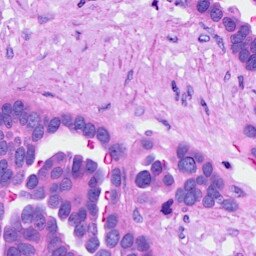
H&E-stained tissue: Ovarian